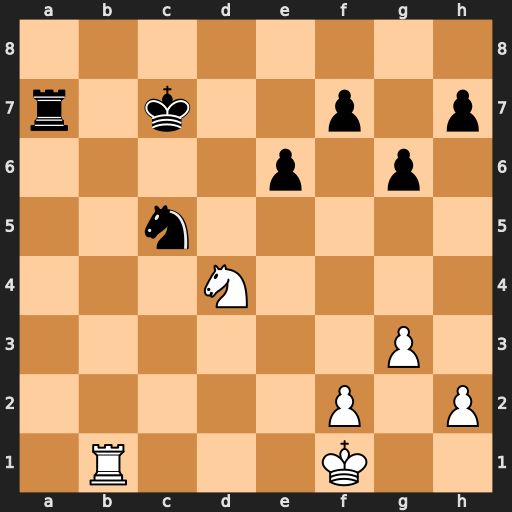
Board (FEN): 8/r1k2p1p/4p1p1/2n5/3N4/6P1/5P1P/1R3K2
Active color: w
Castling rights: -
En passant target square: -
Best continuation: Nb5+ Kb6 Nxa7+